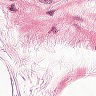
Metastatic tissue present: no